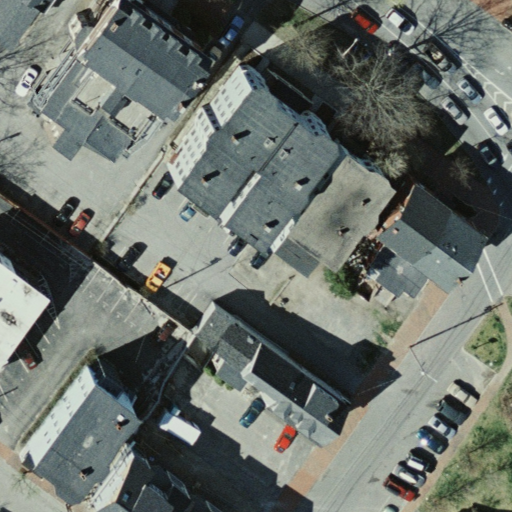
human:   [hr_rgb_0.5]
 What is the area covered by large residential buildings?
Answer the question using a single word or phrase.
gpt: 0m2

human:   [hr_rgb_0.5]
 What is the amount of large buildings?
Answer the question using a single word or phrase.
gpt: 0

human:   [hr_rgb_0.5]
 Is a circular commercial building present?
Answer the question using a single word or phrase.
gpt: no

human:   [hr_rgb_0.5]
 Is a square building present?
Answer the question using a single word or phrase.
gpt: no

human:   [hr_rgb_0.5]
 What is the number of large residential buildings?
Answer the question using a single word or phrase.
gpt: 0

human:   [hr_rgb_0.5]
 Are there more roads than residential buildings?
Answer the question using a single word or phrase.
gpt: yes

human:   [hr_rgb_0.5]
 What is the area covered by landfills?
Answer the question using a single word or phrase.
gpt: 0m2

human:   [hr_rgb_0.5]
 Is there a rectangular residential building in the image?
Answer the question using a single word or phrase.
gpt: no

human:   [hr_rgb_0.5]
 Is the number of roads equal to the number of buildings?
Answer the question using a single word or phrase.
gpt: no

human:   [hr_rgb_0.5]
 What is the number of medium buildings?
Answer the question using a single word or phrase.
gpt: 2

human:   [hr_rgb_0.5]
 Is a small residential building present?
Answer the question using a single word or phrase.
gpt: no

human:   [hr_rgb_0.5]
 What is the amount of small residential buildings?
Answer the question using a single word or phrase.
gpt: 0

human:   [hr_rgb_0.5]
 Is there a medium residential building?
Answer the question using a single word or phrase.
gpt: yes

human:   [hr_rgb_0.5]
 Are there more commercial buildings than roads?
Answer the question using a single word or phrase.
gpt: no

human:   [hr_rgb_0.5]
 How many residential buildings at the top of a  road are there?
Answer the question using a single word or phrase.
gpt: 1

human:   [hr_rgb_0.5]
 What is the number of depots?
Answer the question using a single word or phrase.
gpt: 0

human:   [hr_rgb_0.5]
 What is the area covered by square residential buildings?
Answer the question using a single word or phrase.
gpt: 0m2

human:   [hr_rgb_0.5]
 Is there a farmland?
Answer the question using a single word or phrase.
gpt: no

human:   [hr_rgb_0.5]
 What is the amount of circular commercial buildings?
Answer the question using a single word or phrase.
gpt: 0

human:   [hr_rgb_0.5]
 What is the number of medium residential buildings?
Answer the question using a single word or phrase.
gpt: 2

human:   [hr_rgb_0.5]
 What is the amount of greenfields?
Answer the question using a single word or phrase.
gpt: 0

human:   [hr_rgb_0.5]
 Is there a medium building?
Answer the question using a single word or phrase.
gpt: yes

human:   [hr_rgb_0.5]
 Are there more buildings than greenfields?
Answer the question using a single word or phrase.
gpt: yes

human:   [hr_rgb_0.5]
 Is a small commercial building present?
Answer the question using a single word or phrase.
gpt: no

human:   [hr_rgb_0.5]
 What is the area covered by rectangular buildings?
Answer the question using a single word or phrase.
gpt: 0m2

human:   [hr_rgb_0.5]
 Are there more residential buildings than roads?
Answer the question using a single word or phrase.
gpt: no

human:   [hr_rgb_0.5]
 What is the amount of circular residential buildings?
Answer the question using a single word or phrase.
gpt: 0

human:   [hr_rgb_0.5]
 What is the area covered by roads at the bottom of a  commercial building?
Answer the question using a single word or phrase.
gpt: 0m2

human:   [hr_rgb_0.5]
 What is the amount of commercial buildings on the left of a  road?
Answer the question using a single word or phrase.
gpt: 0

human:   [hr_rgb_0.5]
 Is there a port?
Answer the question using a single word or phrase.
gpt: no

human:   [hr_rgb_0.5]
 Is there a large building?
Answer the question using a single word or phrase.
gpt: no

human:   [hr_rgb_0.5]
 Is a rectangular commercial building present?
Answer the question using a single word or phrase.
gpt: no

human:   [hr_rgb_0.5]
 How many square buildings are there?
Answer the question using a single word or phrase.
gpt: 0

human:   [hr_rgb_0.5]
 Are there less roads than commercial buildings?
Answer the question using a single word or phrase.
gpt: no

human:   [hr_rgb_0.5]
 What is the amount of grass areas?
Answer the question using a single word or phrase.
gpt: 0

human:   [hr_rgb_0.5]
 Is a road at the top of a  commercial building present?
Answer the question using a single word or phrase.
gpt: no